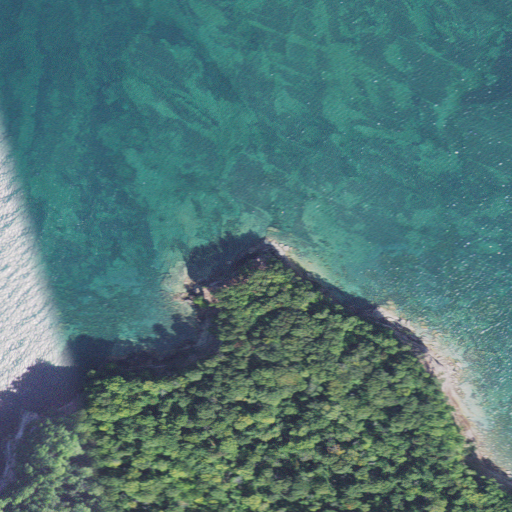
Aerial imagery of cape in Michigan named Northeast Point containing open water, deciduous forest, grassland, shrub, barren land, and evergreen forest